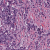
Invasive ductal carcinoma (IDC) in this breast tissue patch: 1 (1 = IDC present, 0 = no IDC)